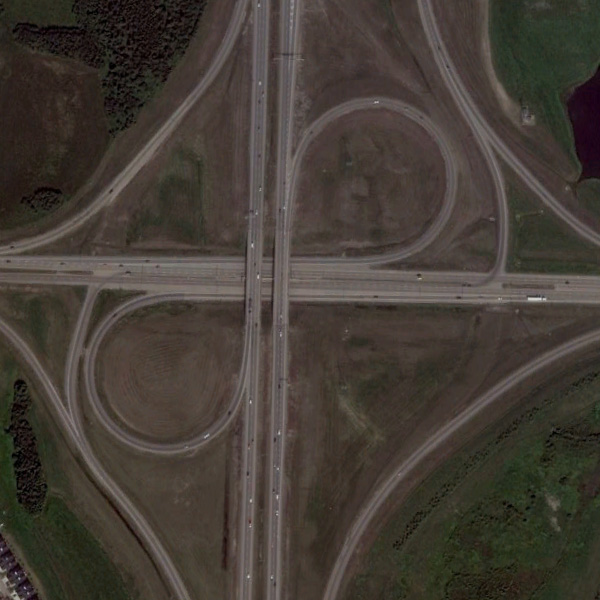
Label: Viaduct